Aerial crown-view tile of a tropical tree (Barro Colorado Island, Panama), acquired 20250217:
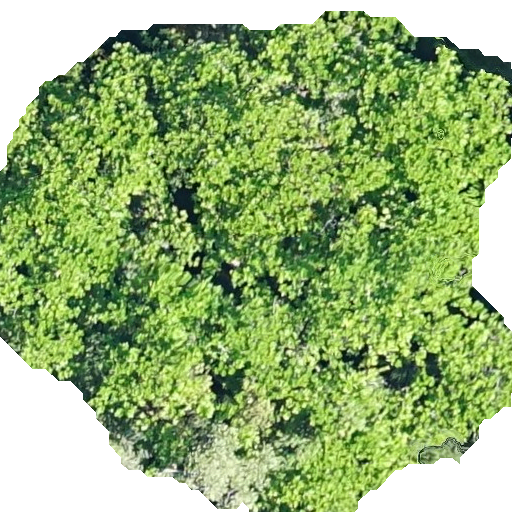
Species: Anacardium excelsum
GBIF accepted scientific name: Anacardium excelsum
Crown area: 319.587 m²